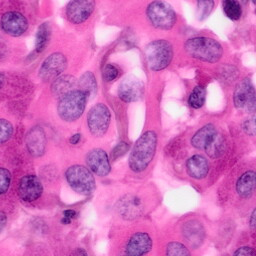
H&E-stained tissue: Pancreatic